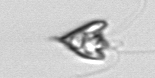
Label: Pyramimonas_longicauda